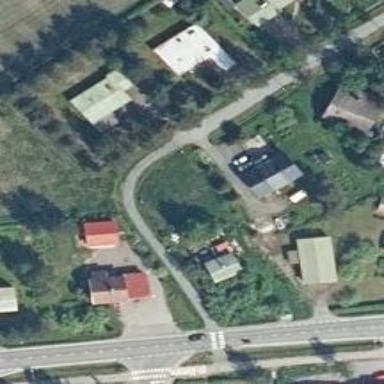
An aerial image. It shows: Cycleway.